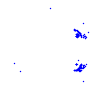
Particle: pion